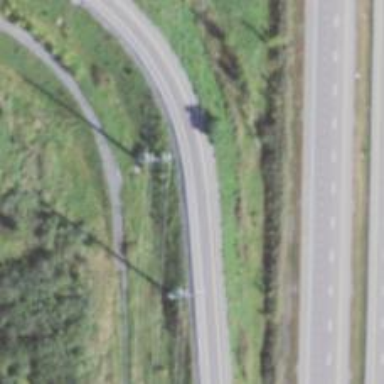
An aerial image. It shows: Asphalt motorway link.